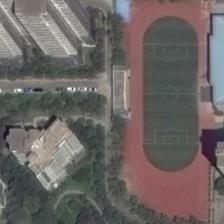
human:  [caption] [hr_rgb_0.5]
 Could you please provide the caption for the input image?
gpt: a playground is next to many green trees and several buildings .

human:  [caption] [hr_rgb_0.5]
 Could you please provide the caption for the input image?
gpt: many green trees and several buildings are around a playground .

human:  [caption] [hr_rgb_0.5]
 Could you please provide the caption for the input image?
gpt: a narrow, oval football field is next to the eidifices aside .

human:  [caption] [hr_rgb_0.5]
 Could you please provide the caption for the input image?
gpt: a playground with football field in it is semisurrounded by many green trees and several buildings .

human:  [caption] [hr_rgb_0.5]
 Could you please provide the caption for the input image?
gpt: a playground with football field in it is semisurrounded by many green trees and several buildings .